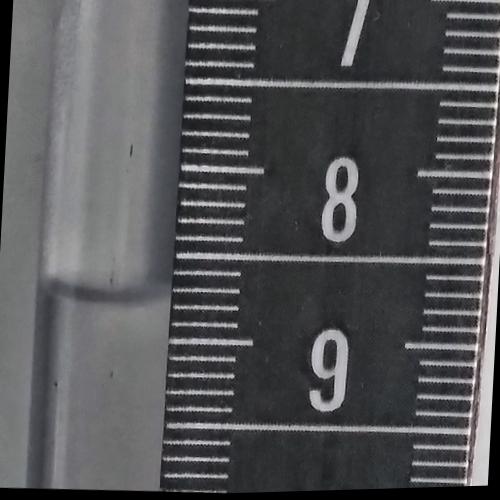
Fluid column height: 8.7 cm